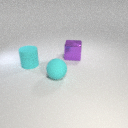
large cyan rubber cylinder to the left of large cyan rubber sphere